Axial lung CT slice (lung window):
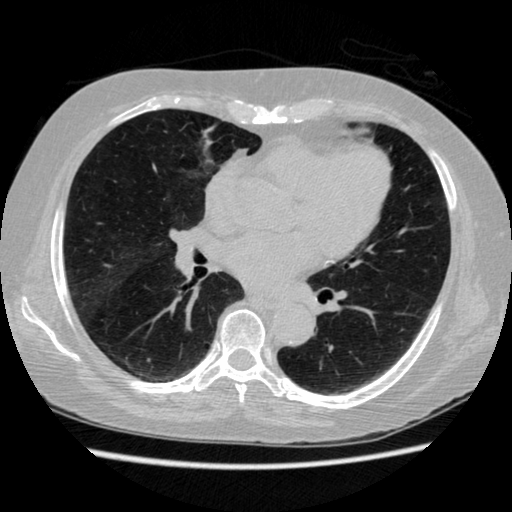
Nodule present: no